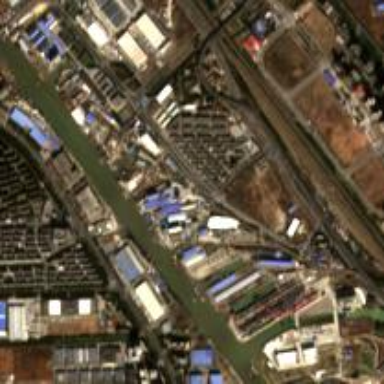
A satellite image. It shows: Industrial area with warehouses.